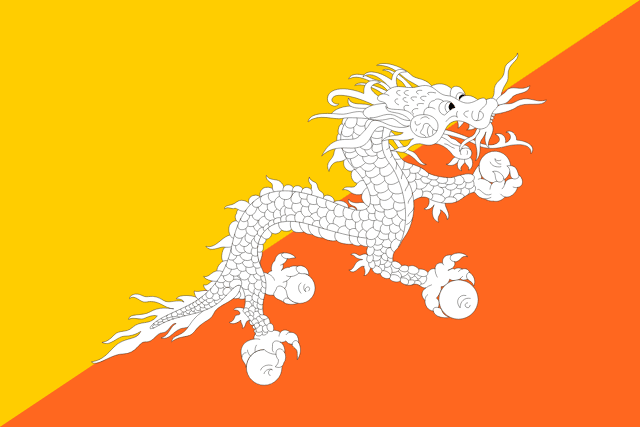
Country: Bhutan
Country code: bt